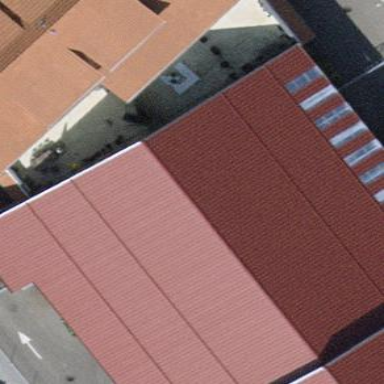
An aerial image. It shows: Gabled-roof retail building.